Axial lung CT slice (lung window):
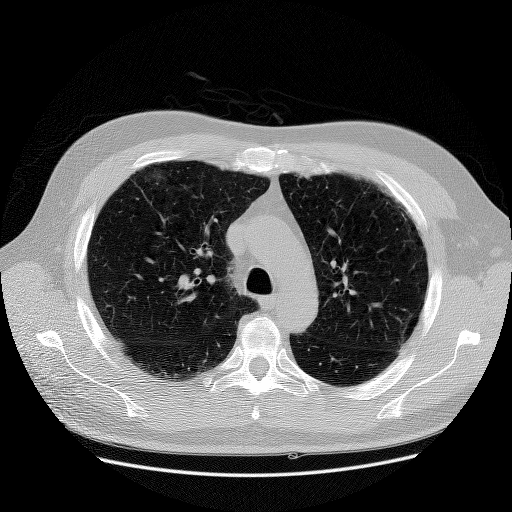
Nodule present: no